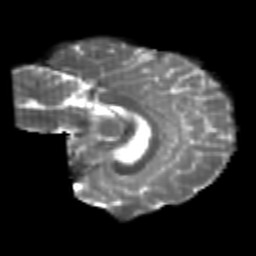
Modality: T2w
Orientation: sagittal
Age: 22
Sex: female
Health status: healthy
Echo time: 0.074 s